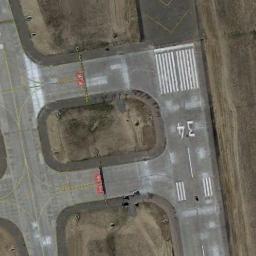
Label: runway